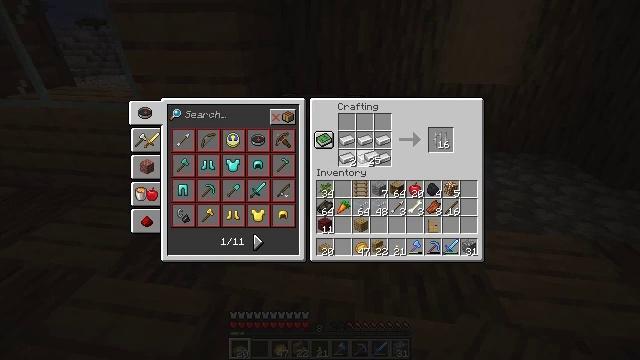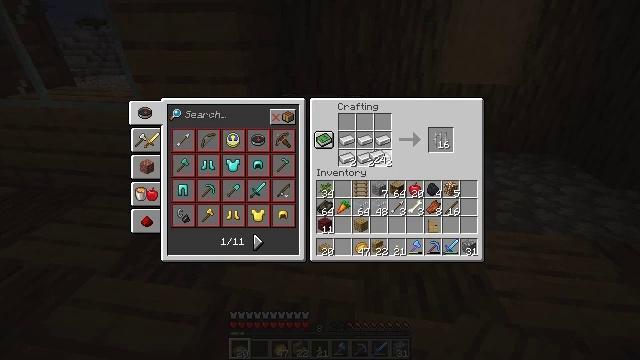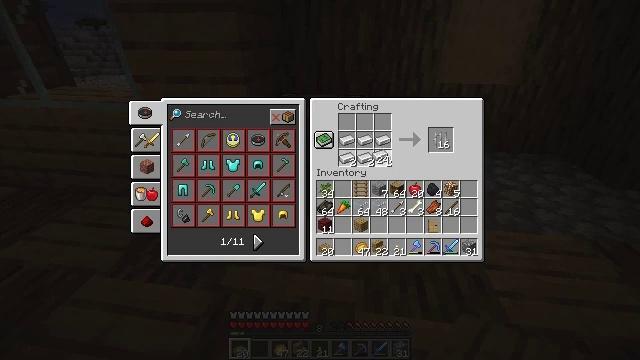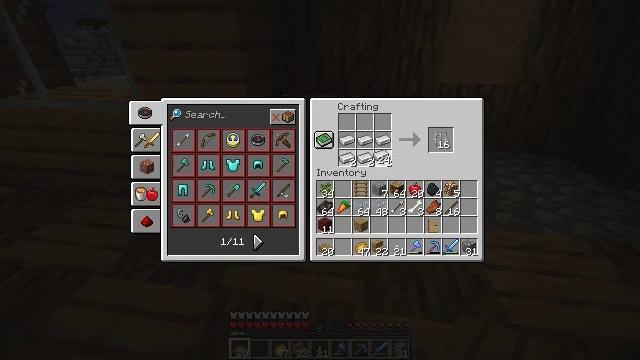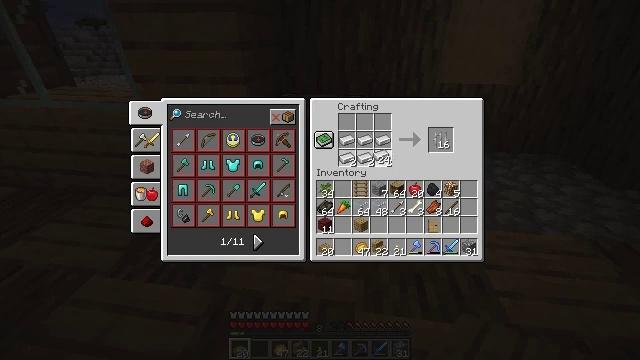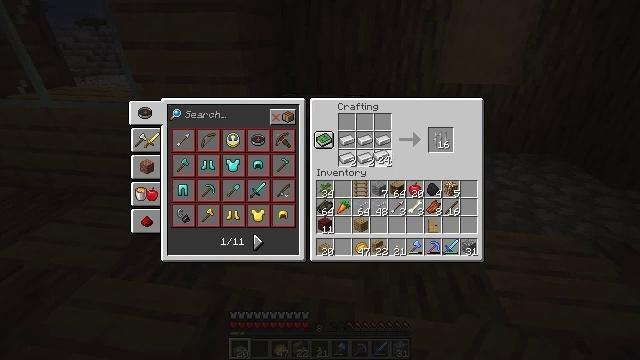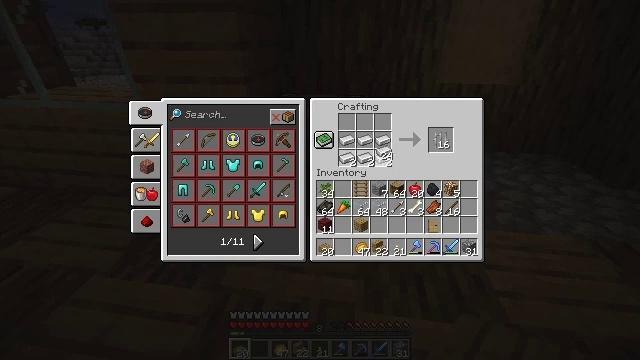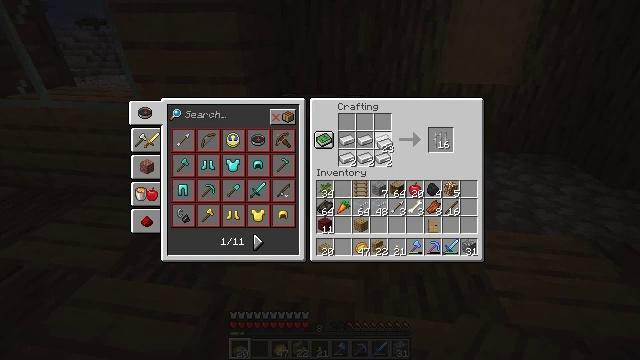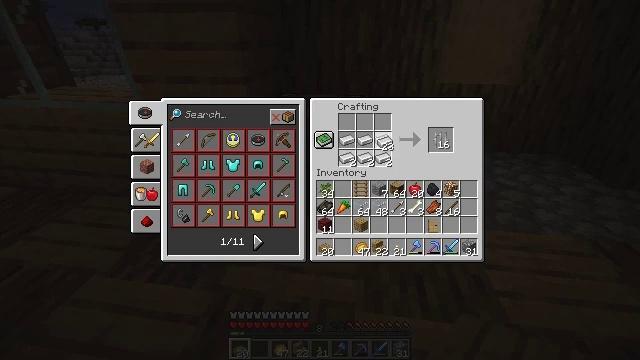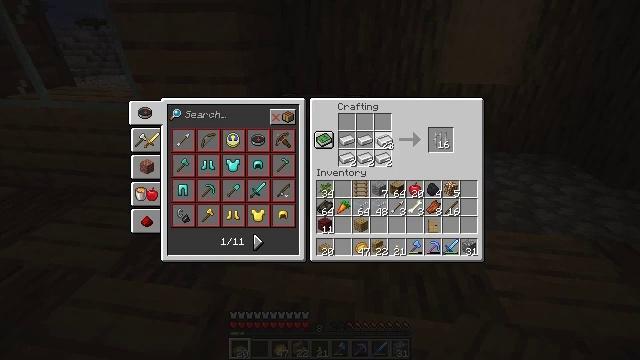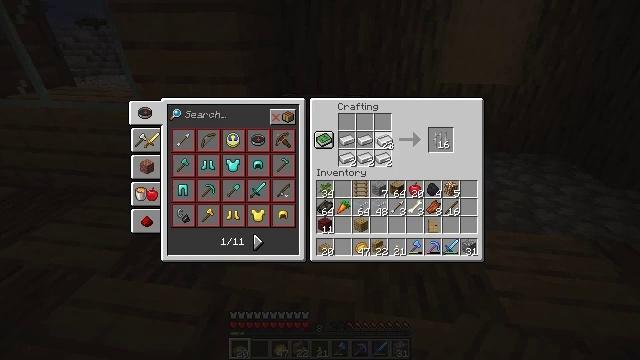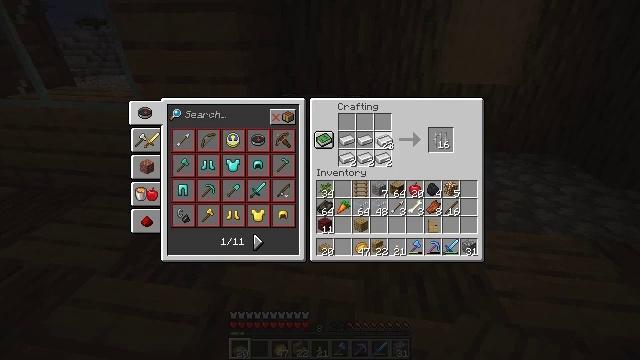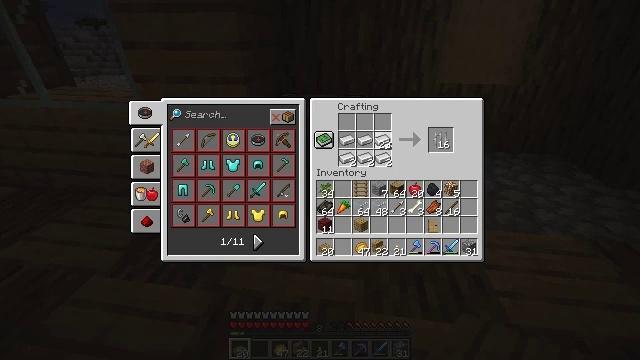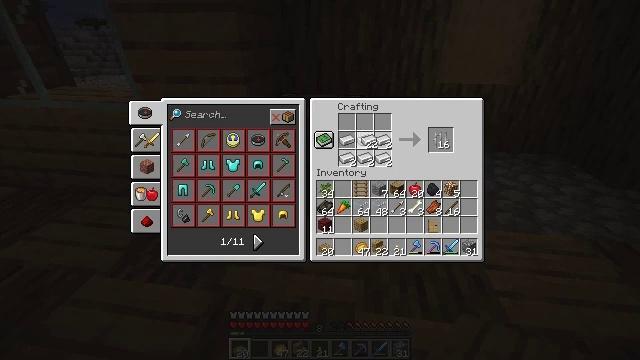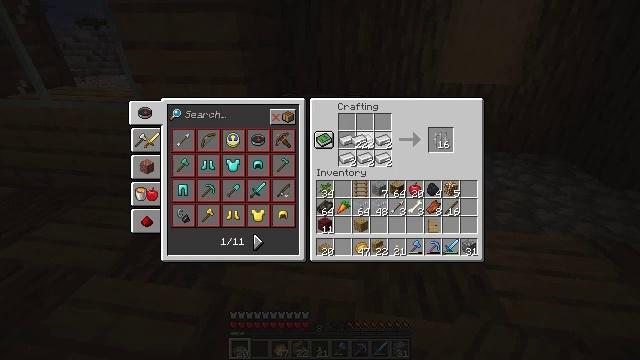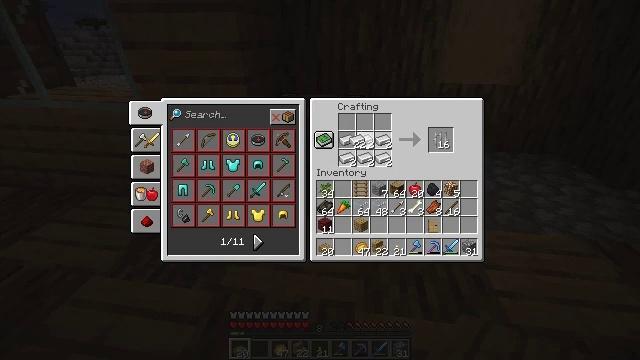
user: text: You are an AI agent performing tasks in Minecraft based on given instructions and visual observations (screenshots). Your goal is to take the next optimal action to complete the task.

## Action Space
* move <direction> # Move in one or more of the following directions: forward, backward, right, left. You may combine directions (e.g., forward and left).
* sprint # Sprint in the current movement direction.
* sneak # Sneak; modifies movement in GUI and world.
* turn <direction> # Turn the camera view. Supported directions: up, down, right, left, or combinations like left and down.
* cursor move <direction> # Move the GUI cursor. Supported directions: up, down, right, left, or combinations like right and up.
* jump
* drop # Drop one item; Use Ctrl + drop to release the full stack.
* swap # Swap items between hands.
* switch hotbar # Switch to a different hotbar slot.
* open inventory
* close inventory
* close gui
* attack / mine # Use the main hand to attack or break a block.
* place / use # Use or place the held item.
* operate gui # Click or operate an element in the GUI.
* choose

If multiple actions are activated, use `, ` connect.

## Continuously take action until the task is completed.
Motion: motion action
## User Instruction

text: Craft some iron bars in the crafting table.
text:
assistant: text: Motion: sneak, choose
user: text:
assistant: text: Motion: sneak, choose
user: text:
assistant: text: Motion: sneak, choose
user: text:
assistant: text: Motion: sneak, choose
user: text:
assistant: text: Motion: sneak, choose
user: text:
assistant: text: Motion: sneak, choose
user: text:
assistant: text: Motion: sneak, cursor move up, choose
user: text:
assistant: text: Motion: sneak, choose
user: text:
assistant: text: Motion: sneak, choose
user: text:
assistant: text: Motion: sneak, choose
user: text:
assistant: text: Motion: sneak, choose
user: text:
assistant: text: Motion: sneak, choose
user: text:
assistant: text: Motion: sneak, cursor move left, choose
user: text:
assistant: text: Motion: sneak, cursor move left, choose
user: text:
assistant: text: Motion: sneak, choose
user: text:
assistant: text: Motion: sneak, choose
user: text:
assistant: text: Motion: sneak, choose
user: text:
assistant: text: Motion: sneak, choose
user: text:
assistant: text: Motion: sneak, choose
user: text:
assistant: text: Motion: sneak, choose
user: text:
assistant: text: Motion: sneak, choose
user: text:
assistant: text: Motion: sneak, choose
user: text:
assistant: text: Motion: sneak, choose
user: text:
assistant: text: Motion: sneak, choose
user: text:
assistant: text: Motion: sneak, choose
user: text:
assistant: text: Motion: sneak
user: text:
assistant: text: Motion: no_op
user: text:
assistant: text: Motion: no_op
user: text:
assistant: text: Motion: no_op
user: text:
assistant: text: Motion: no_op